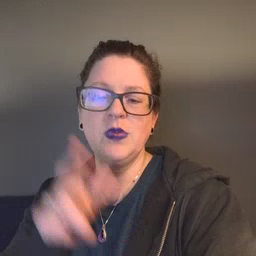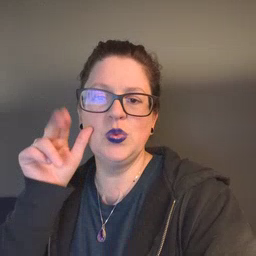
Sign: horse